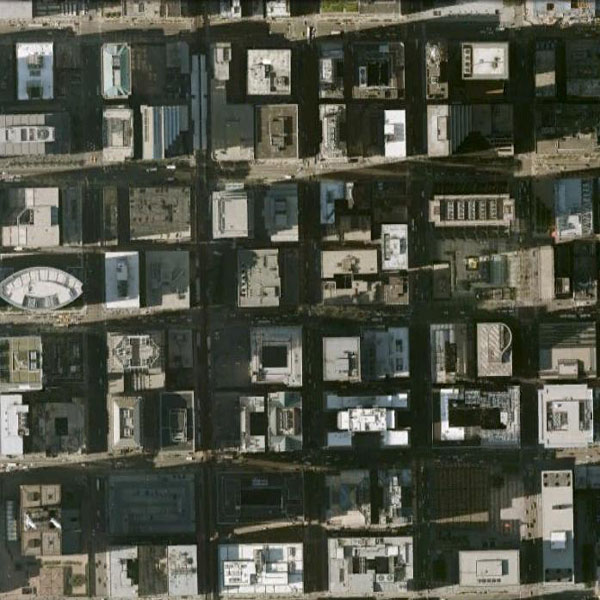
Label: Commercial